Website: apple
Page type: customer-info-address
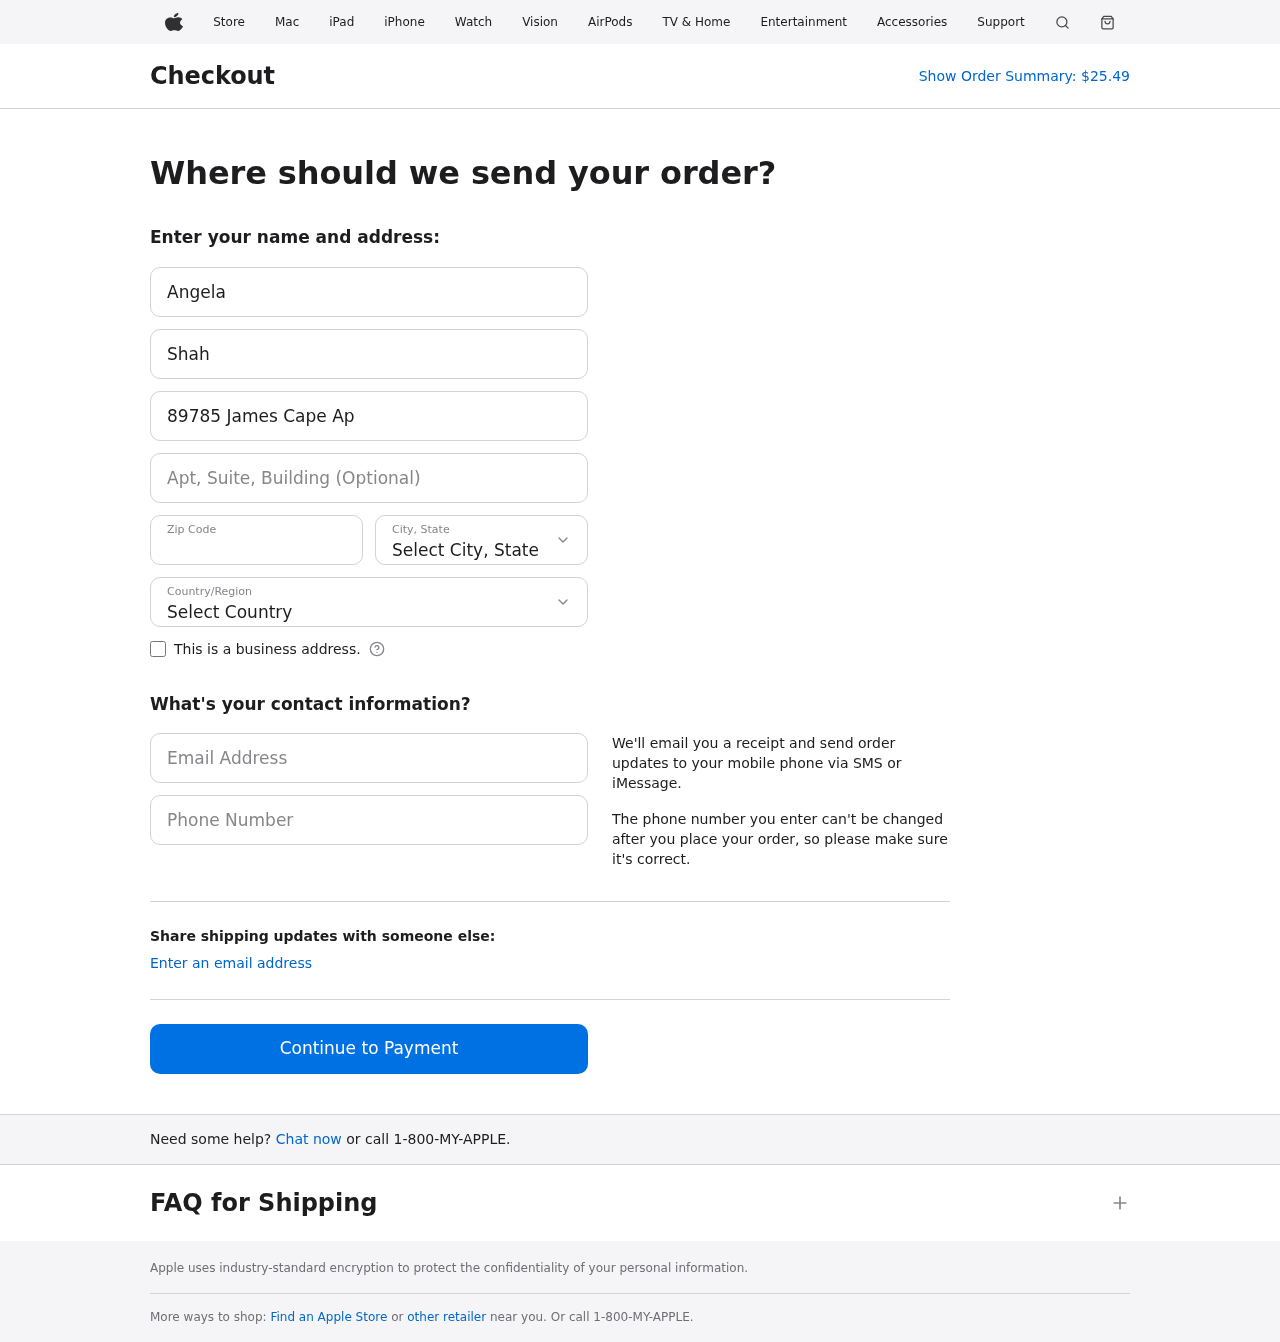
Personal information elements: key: PII_CITY_STATE
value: North James, PR
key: PII_COUNTRY
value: United States
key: PII_EMAIL
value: angela_shah@yahoo.com
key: PII_FIRSTNAME
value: Angela
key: PII_LASTNAME
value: Shah
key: PII_PHONE
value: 3277639147
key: PII_POSTCODE
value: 52506
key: PII_STREET
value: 89785 James Cape Apt. 313
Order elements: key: ORDER_TOTAL
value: $25.49